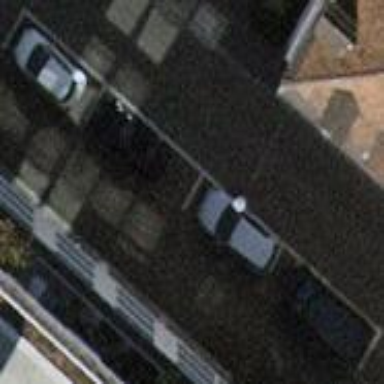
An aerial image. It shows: Parking lane.